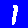
Digit: 1